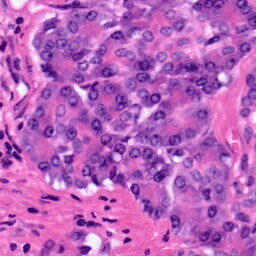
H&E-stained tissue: Pancreatic